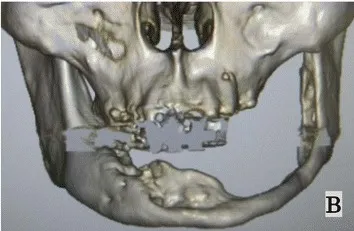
Appearance at the 6-month follow-up examination. In the absence of radical surgery, spontaneous exfoliation of sequestrum is observed, showing spontaneous expulsion through the mucosa. B) On 3D-CT, the living bone is seen to be very thin in the left mandible.
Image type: radiology (ct)